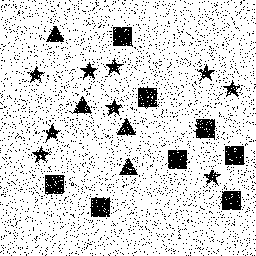
Squares: 8
Triangles: 4
Stars: 9
Total shapes: 21